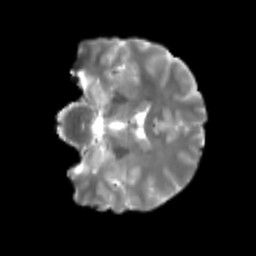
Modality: T2w
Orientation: coronal
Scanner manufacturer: siemens
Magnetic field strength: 3 T
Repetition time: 4 s
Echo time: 0.0594 s